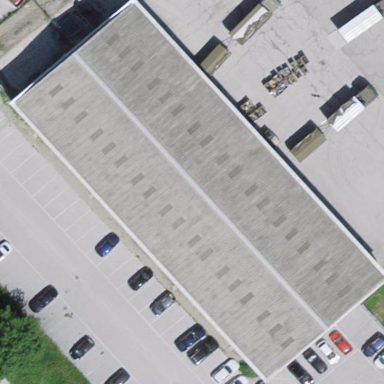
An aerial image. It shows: Industrial building.